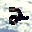
Label: 2